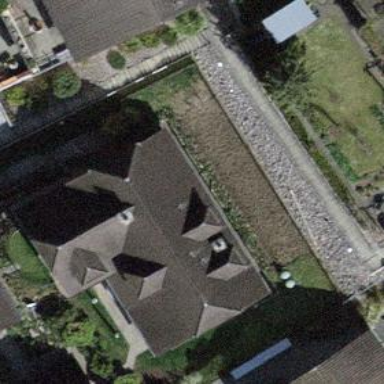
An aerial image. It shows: Building with tiled roof.